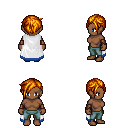
a pixel art fantasy rpg character, female body template, human, dark skin, white trimmed cape, teal pants, dark blonde pixie cut hairstyle, cloth bracers, four views (front, back, left, right), 2x2 character sprite sheet, small pixel art, hard edges, no anti-aliasing